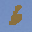
Label: 6